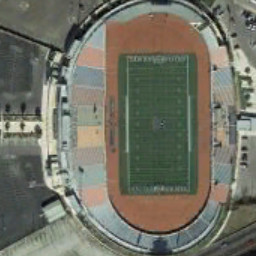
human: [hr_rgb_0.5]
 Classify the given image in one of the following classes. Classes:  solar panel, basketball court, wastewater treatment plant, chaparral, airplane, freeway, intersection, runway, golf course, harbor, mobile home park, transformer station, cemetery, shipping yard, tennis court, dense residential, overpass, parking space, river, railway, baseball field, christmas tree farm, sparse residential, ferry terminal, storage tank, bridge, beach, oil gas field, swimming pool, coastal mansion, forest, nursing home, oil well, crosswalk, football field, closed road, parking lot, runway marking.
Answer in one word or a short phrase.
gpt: football field